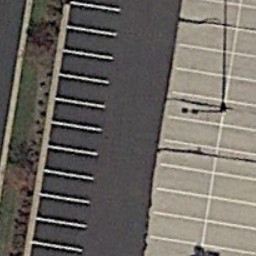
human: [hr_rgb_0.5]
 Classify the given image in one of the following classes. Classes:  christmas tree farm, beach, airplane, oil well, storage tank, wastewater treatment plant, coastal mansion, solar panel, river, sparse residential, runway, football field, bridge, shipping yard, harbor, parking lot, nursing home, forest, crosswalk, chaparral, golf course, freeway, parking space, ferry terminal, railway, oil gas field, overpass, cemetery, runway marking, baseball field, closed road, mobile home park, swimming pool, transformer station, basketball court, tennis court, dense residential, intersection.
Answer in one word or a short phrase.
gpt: parking space